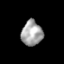
Tissue: lung
Cell type: Endothelial cells
Senescence score: 0.5641
Nuclear area (px): 510
Mean DAPI intensity: 166.233